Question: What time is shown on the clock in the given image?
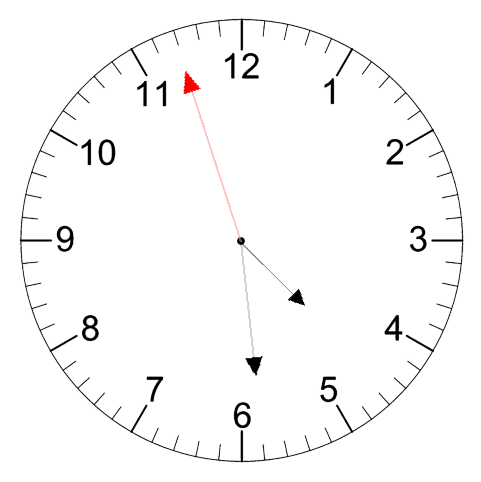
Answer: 04:28:57